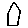
Label: house